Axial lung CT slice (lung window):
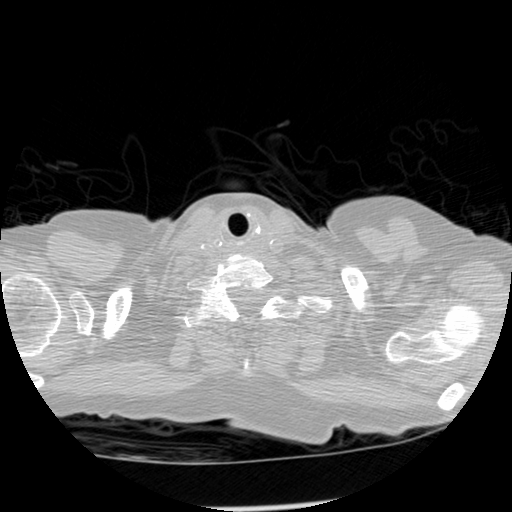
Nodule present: no